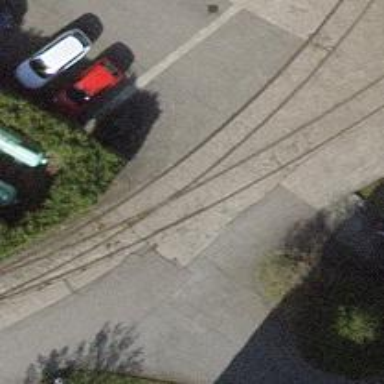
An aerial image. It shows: Single-track railway spur.